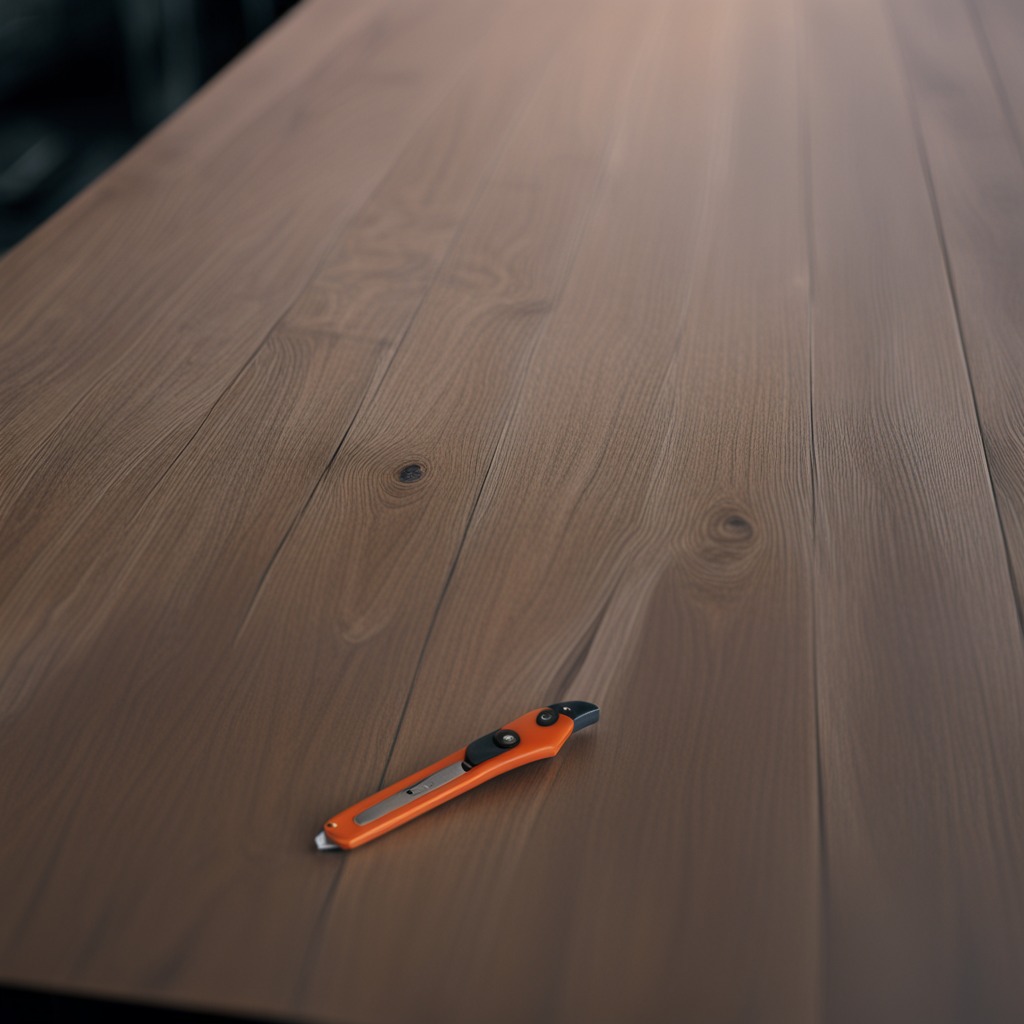
A utility knife lies on a old table with faint burn marks in a small garage at twilight.